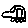
Label: car